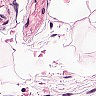
Metastatic tissue present: no